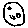
Label: moon